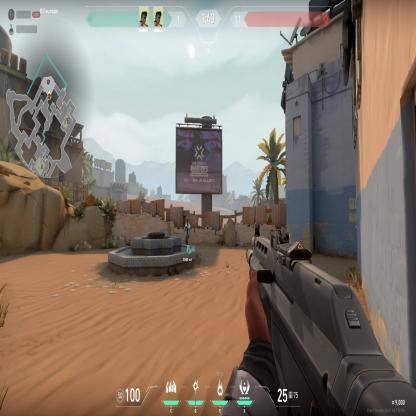
Label: teammate